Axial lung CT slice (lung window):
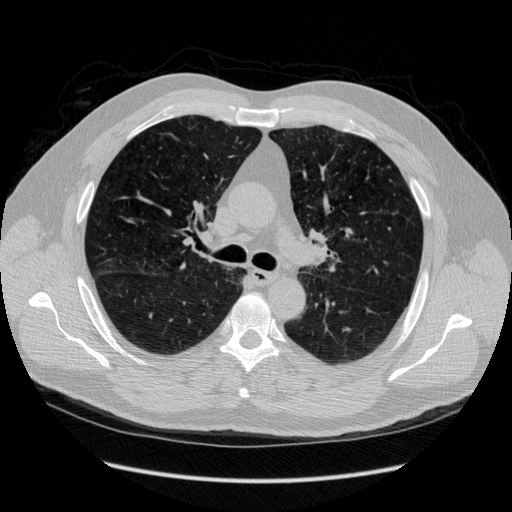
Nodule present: no